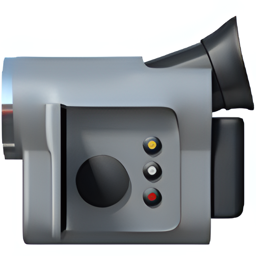
Name: video camera
Emoji: 📹
Group: Objects
Sub-group: light & video